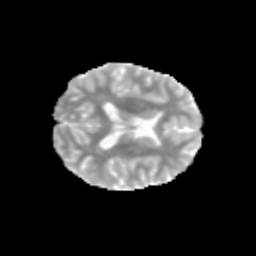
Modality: MD
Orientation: axial
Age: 12
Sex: female
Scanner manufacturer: siemens
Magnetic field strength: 3 T
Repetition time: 3.8 s
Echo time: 0.07 s